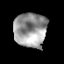
Tissue: prostate
Cell type: T cells
Senescence score: 0.3243
Nuclear area (px): 1093
Mean DAPI intensity: 155.434